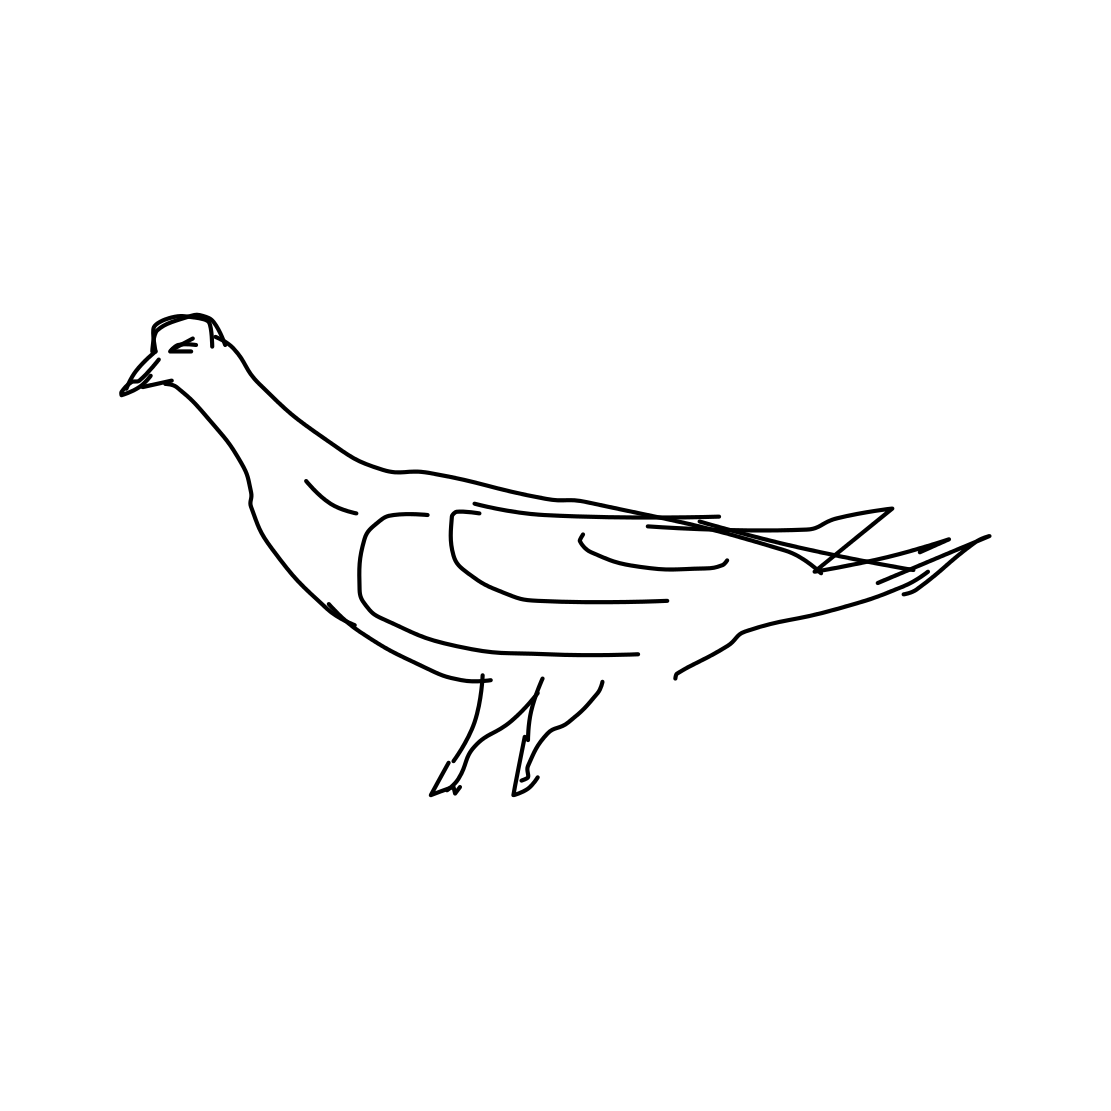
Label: pigeon